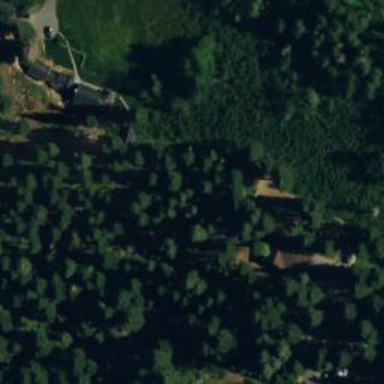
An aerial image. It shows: Forest with evergreen needle-leaved trees.